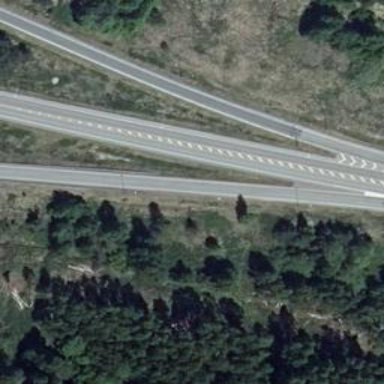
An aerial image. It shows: Asphalt road classified as primary highway.